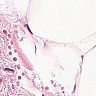
Metastatic tissue present: no